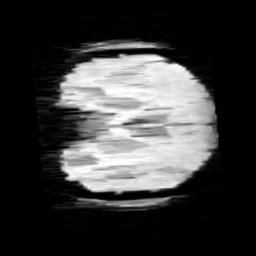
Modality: minIP
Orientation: coronal
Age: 13
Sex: female
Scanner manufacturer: siemens
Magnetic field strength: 3 T
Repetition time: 0.027 s
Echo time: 0.02 s